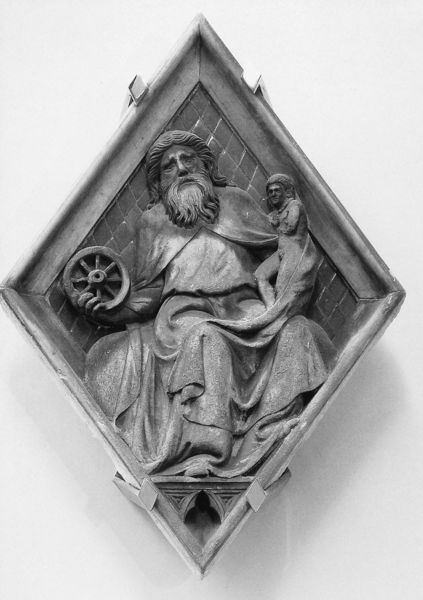
Titel: Reliefs vom Campanile des Domes in Florenz
Künstler: Andrea Pisano
Institution: Florenz, Museo dell’Opera del Duomo
Schlagwörter: fuß, mann, nackt, umhang, dreieck, sitzen, grau, holz, marmor, rock, alt, bart, arm, falten, kleidung, mensch, rahmen, stein, mantel, sitzend, kind, ruder, relief, baby, rad, wagenrad, spitz, faltenwurf, junge, schoß, foto, halterung, schwarzweiß, schnitzerei, raute, gotisch, jesus, mittelalter, heiliger, fotographie, drache, attribut, elfenbein, maßwerk, jesuskind, martyrium, schos, trapez, steuerrad, skuplptur, auf dem arm, +falten, no, umhabg, tiefrelief, prallellogramm, pralellogramm